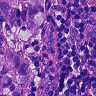
Metastatic tissue present: yes